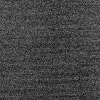
Atmospheric dust classification: dusty